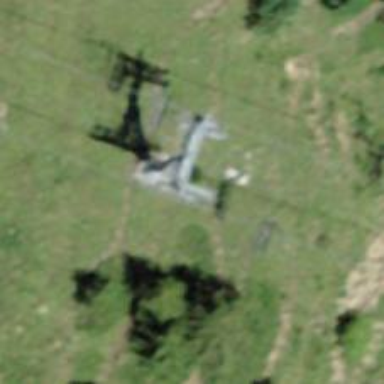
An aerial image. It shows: Pylon used for aerialway.